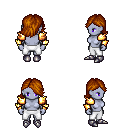
a pixel art fantasy rpg character, female body template, dark elf, purple skin, gold arm armor, white pants, brunette swoop hairstyle, metal boots, four views (front, back, left, right), 2x2 character sprite sheet, small pixel art, hard edges, no anti-aliasing